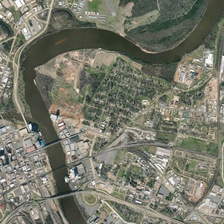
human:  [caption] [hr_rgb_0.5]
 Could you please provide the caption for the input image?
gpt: many buildings and green trees are in two sides of a curved river .

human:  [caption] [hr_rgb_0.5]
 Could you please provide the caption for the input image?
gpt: many buildings and green trees are in two sides of a curved river .

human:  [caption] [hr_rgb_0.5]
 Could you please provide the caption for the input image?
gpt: many buildings and green trees are in two sides of a curved river .

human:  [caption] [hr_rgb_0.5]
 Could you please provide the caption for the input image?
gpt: many buildings and green trees are in two sides of a curved river .

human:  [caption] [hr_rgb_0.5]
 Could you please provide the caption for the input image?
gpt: many buildings and green trees are in two sides of a curved river .